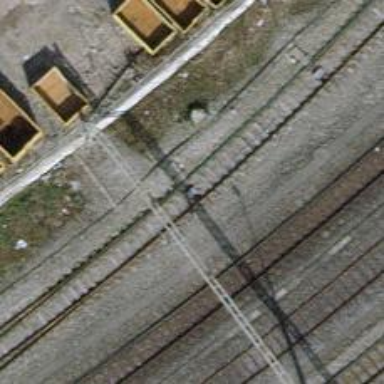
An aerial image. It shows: Railway switch.